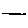
Label: line